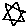
Label: star